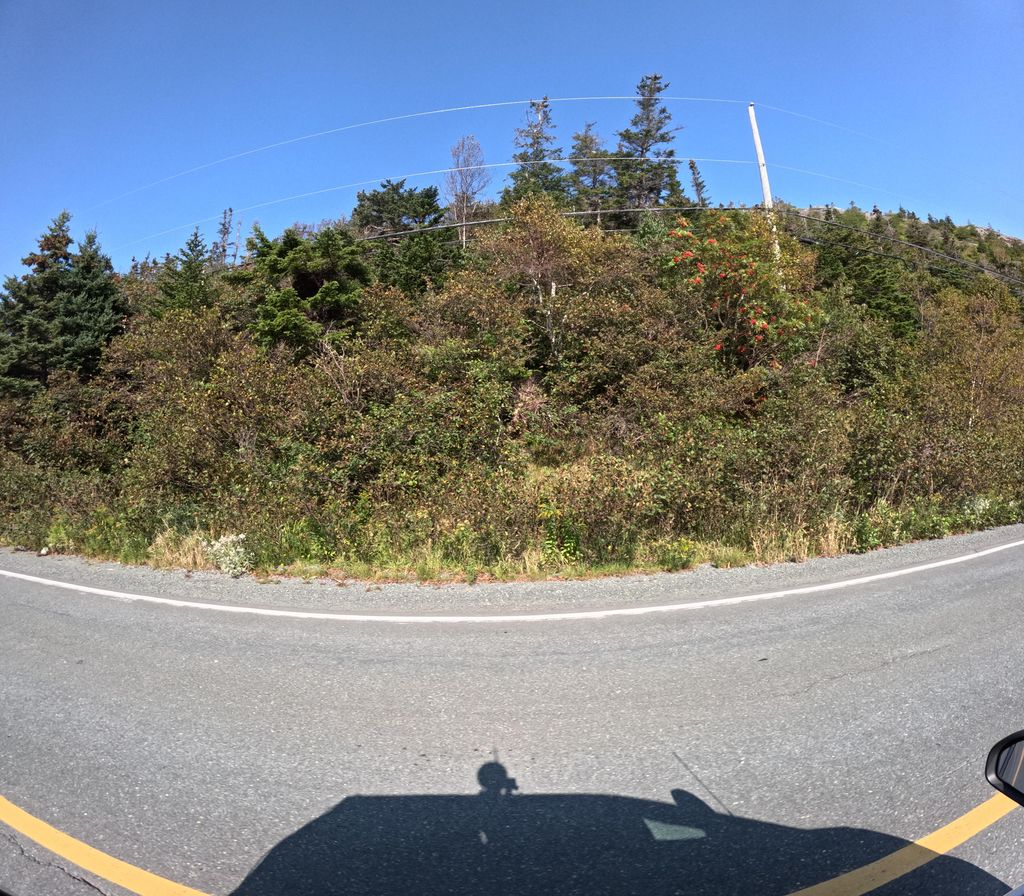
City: st_johns